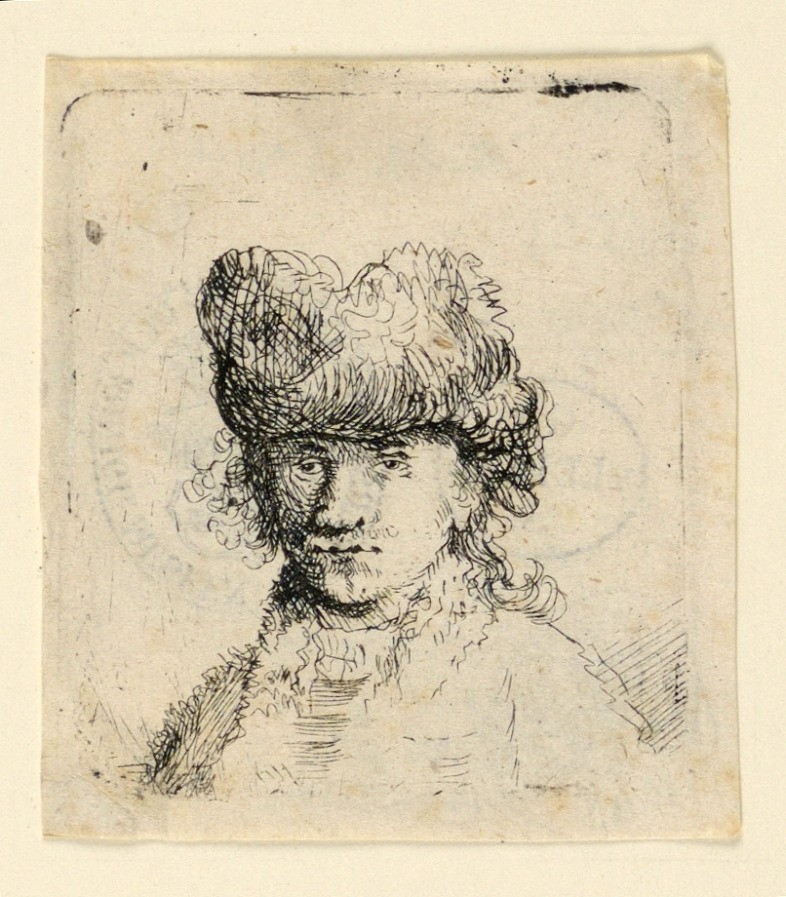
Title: Self-Portrait in a Fur Cap: Bust
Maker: Rembrandt Harmensz van Rijn, Dutch, 1606–1669
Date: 18th century
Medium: Etching on laid paper
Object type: Print
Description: Bust length portrait, turned toward the left, looking out at the spectator, the head shown in three-quarters view. He wears a fur cap.